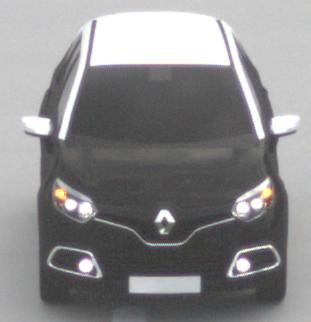
Make: Renault
Model: Captur ENERGY TCe 90
Detailed model: Captur (I)
Model produced from: 2013/06
Model produced until: 2015/05
Doors: 5
Color: black
Road condition: dry road
Daytime: midday
Contrast: low contrast